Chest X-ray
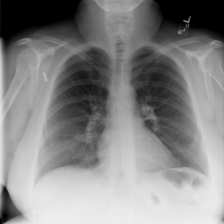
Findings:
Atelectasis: negative
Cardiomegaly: negative
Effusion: negative
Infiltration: negative
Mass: negative
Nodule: negative
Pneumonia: negative
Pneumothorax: negative
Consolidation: negative
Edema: negative
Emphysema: negative
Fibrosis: negative
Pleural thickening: negative
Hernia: negative